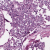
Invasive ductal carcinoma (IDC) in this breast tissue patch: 1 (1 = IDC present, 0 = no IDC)